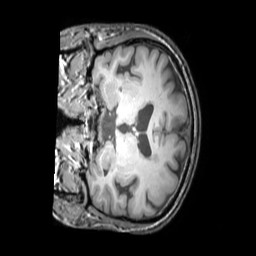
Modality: T1w
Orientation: coronal
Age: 73
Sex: male
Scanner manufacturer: philips
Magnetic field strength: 3 T
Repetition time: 0.009895 s
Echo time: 0.004605 s